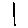
Label: line